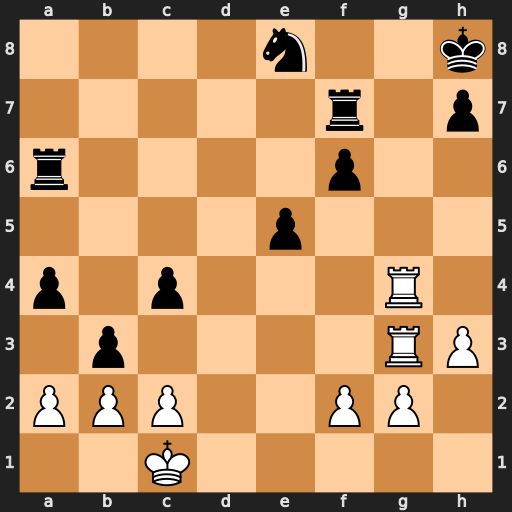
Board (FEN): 4n2k/5r1p/r4p2/4p3/p1p3R1/1p4RP/PPP2PP1/2K5
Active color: w
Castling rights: -
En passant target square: -
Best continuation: Rg8#